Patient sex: F
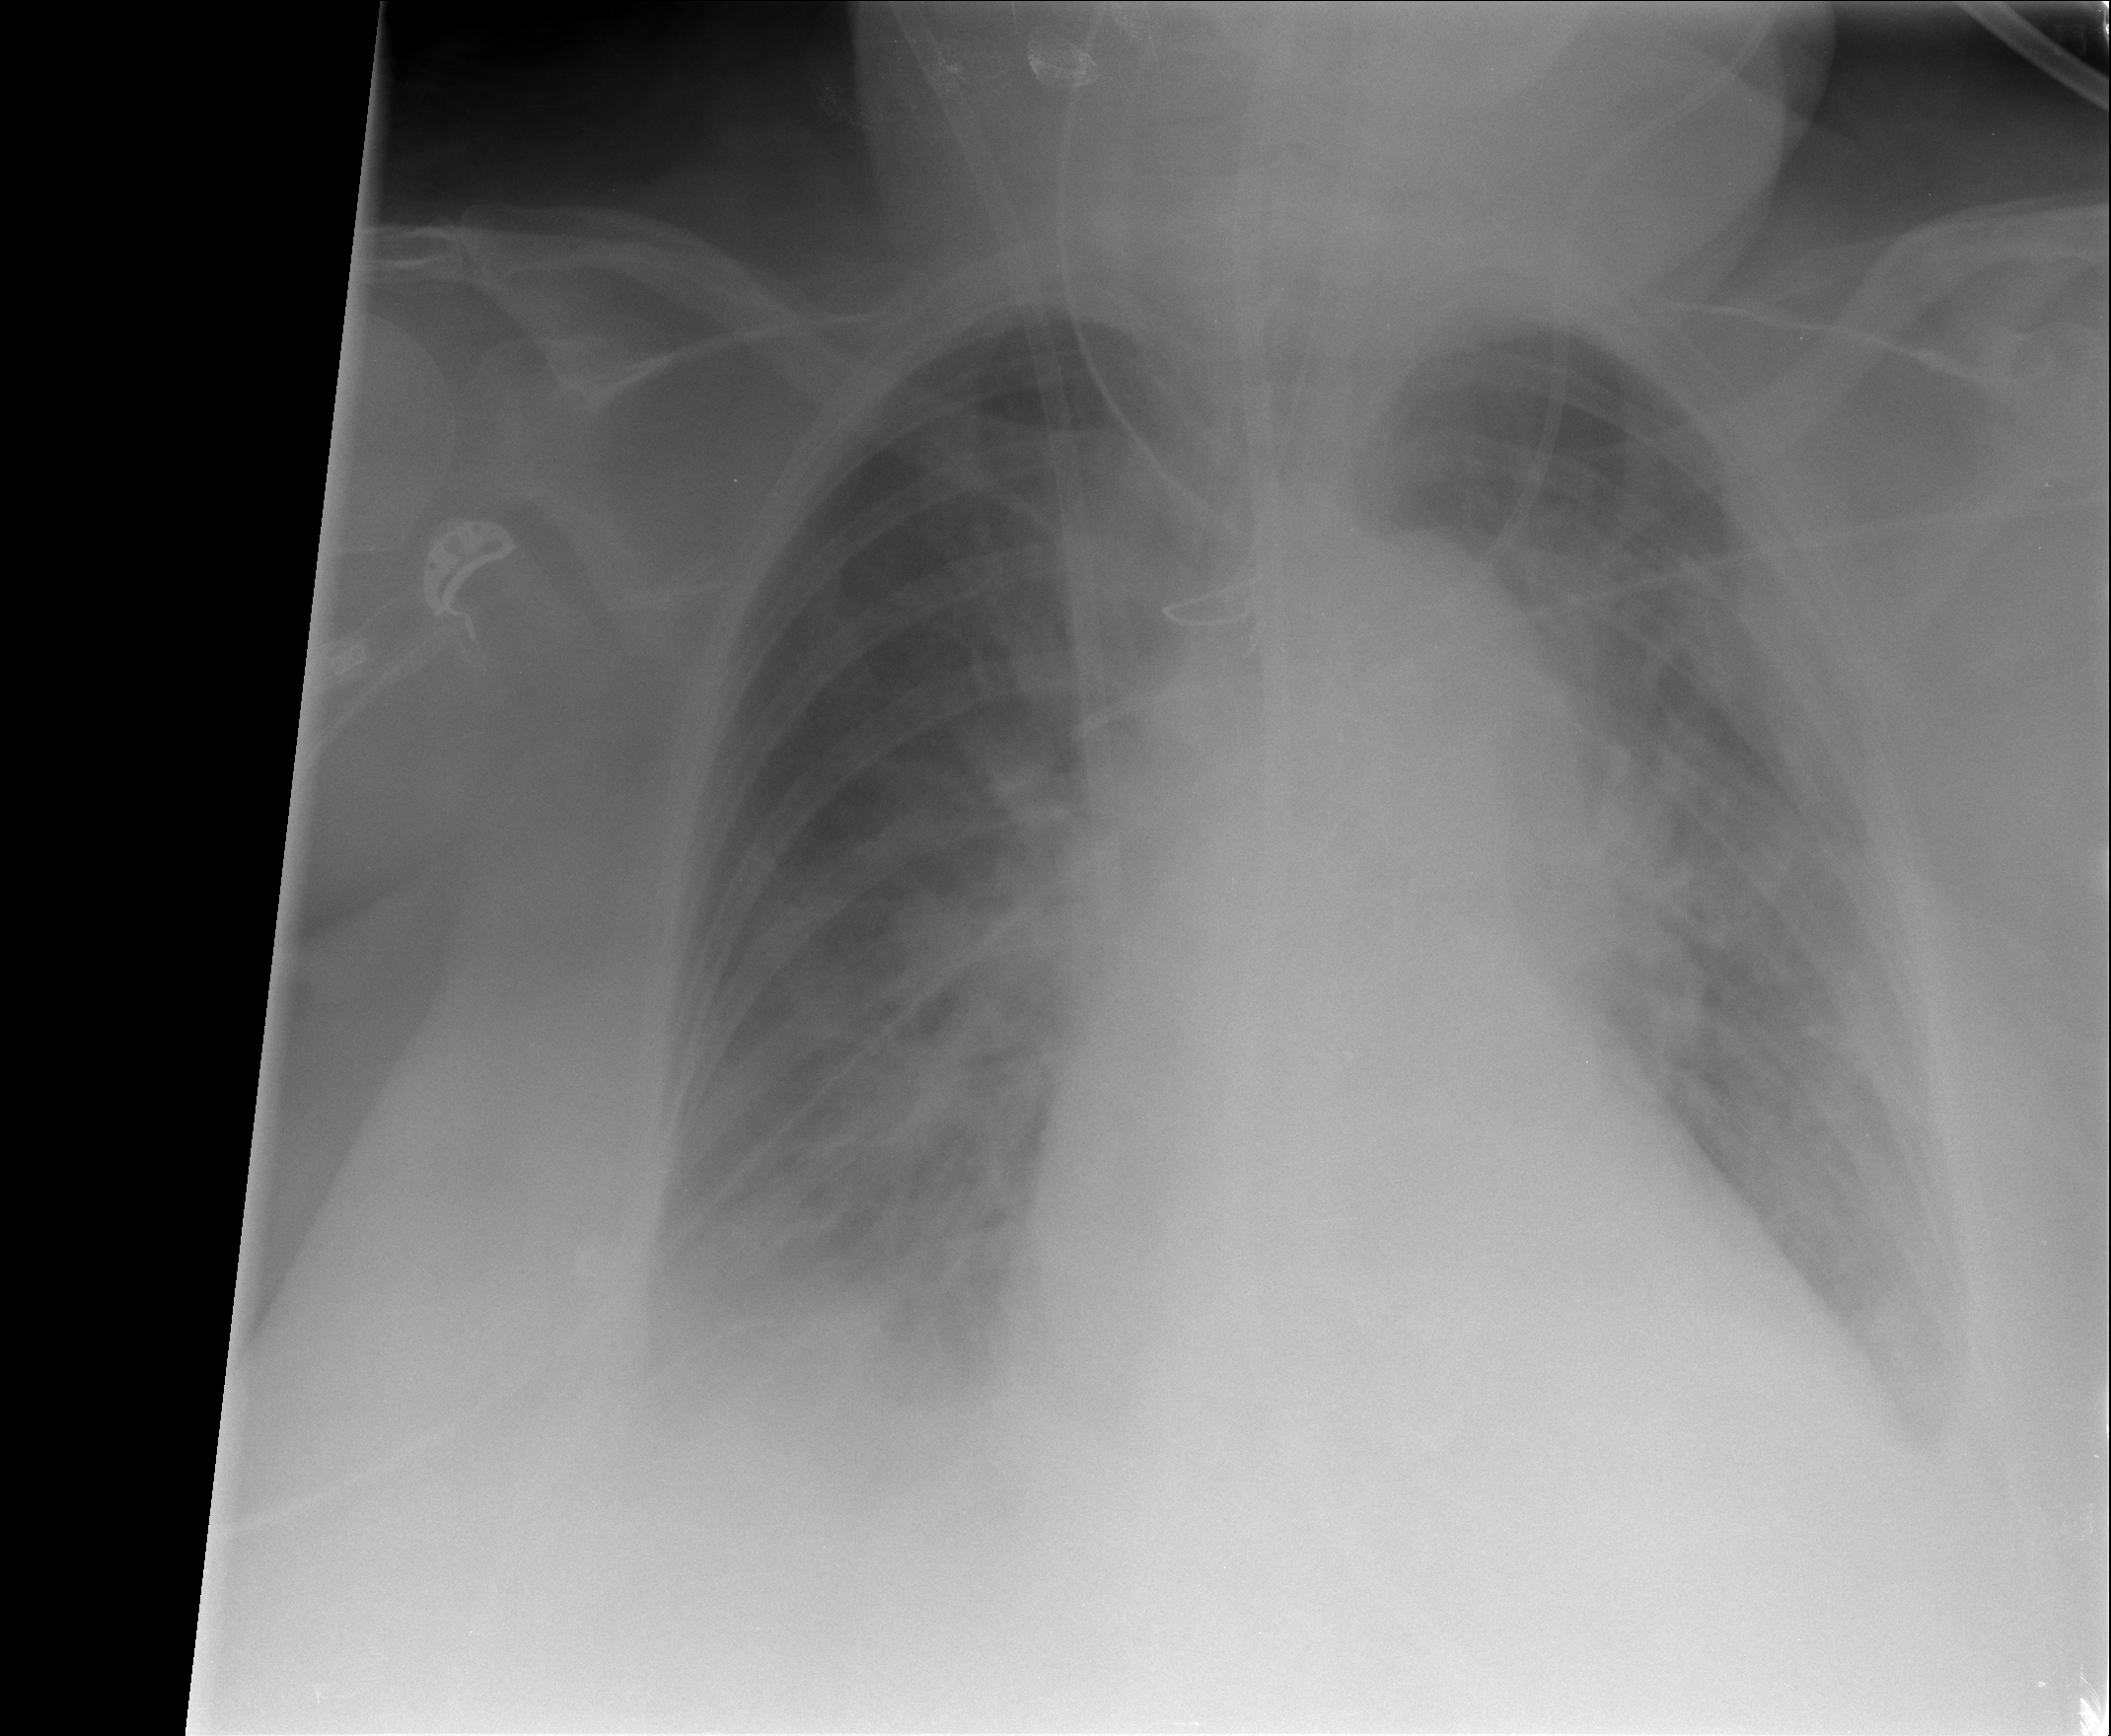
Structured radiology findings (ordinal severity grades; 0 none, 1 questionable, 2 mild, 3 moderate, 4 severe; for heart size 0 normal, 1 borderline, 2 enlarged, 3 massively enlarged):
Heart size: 2
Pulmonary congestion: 2
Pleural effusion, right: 2
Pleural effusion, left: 2
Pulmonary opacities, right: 0
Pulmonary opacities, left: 0
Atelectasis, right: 2
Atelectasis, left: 2